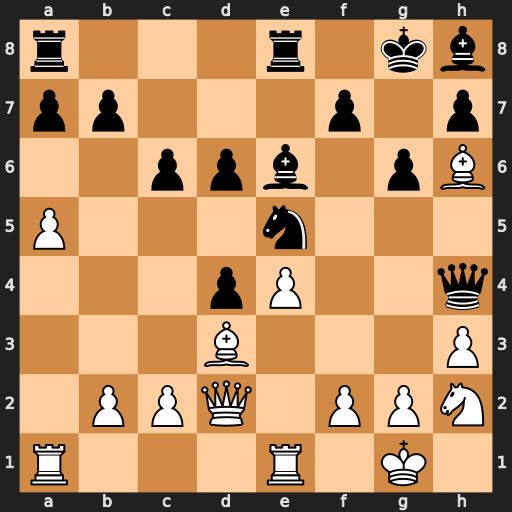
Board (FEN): r3r1kb/pp3p1p/2ppb1pB/P3n3/3pP2q/3B3P/1PPQ1PPN/R3R1K1
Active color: w
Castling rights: -
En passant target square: -
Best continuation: Bg5 Nxd3 Bxh4